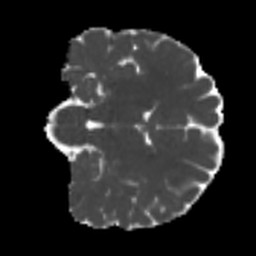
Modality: MD
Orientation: coronal
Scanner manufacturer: siemens
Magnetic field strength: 3 T
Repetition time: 4 s
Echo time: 0.0594 s